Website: crate-barrel
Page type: payment
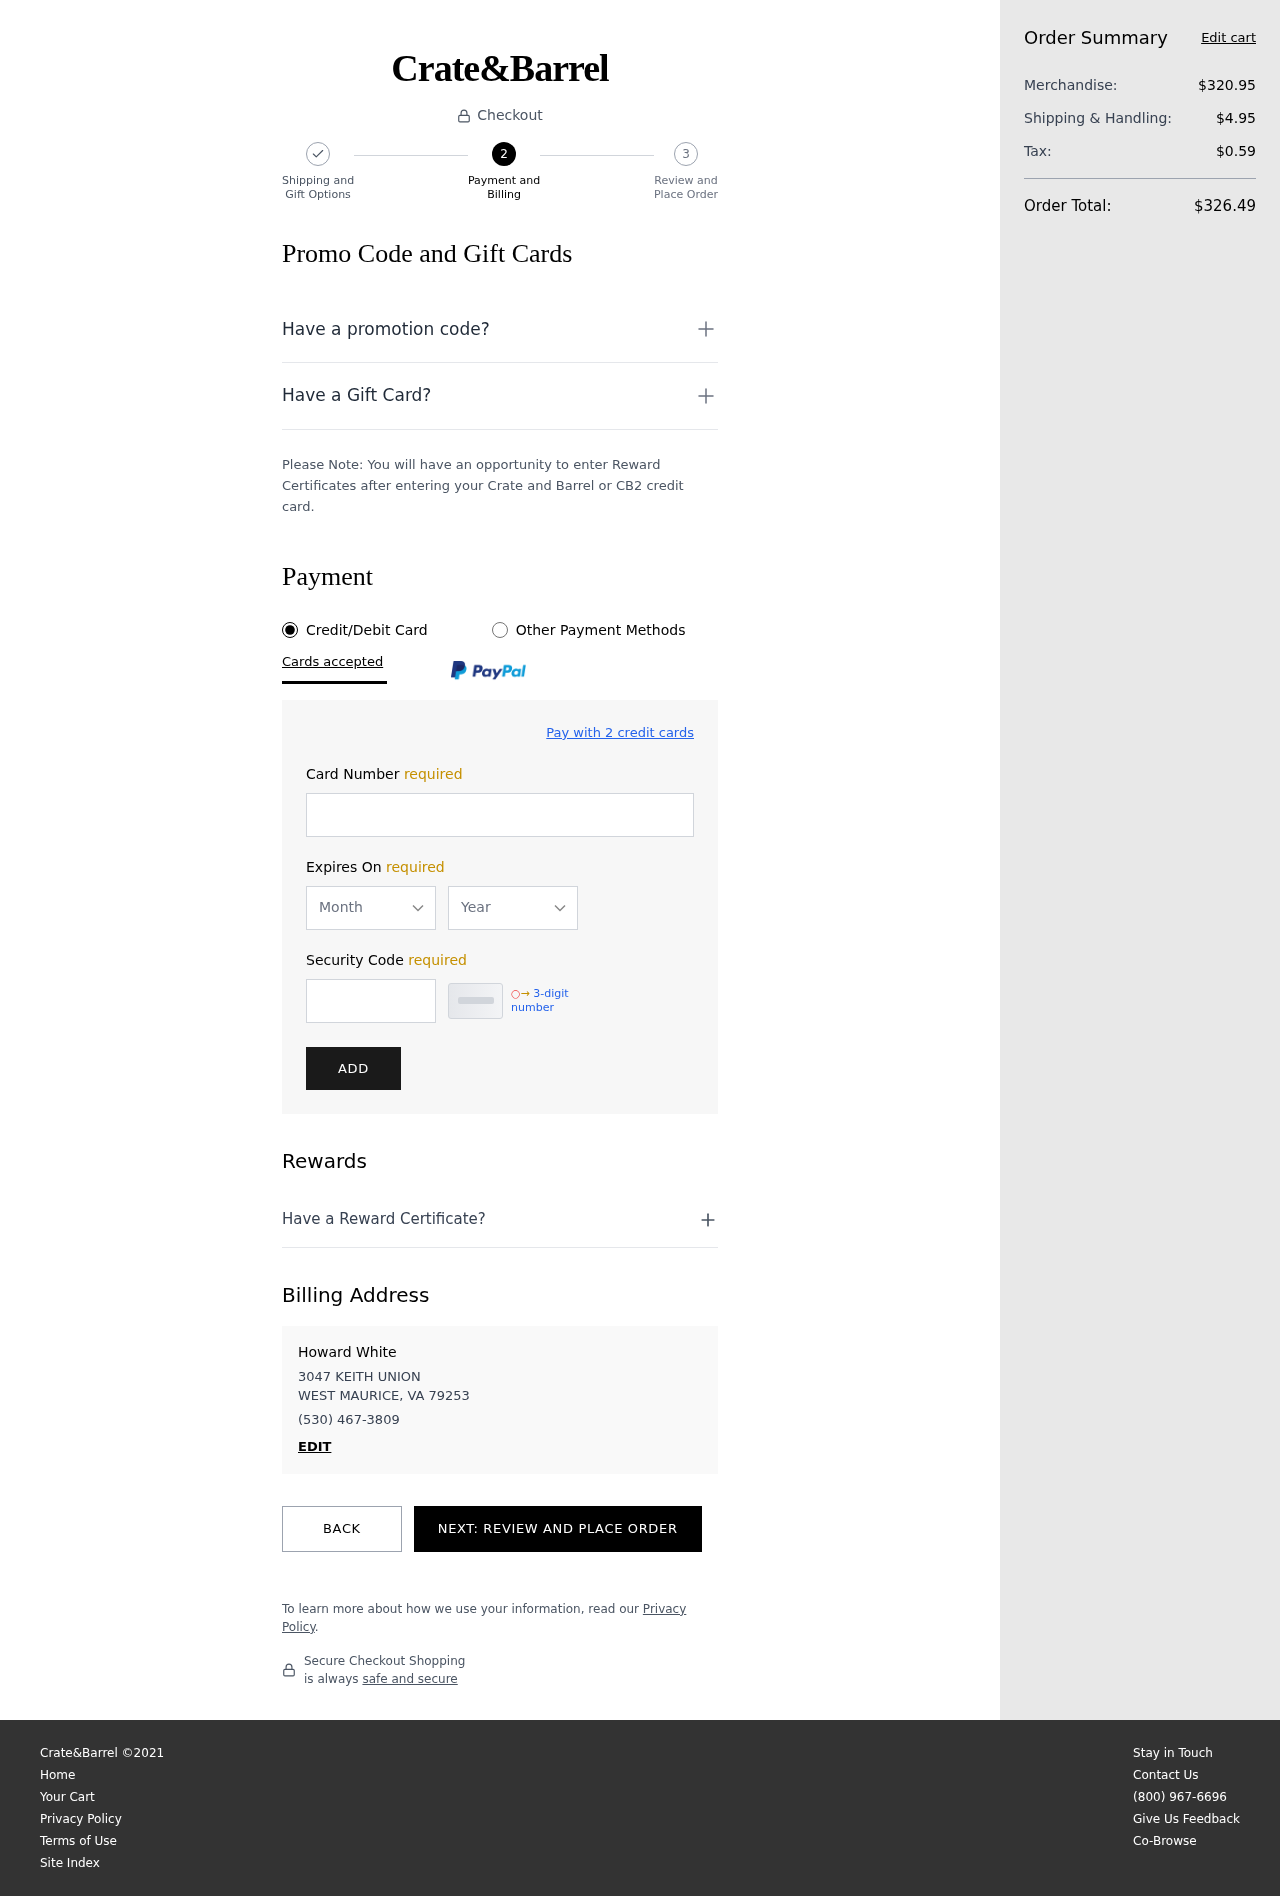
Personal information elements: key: PII_CARD_EXPIRY_MONTH
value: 02
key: PII_CARD_EXPIRY_YEAR
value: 28
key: PII_CITY_STATE_ZIP
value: WEST MAURICE, VA 79253
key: PII_FULLNAME
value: Howard White
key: PII_PHONE
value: (530) 467-3809
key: PII_STREET
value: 3047 KEITH UNION
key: PII_CARD_NUMBER
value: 4320 8762 0631 7925
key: PII_CARD_CVV
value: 261
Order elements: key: ORDER_SUBTOTAL
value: $320.95
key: ORDER_SHIPPING_COST
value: $4.95
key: ORDER_TAX
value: $0.59
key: ORDER_TOTAL
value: $326.49